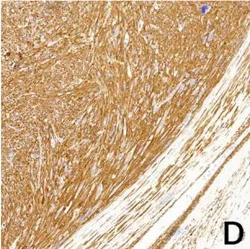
Pathological examination of case one. Smooth muscle actin (SMA).
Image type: pathology (immunostaining)